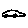
Label: car